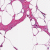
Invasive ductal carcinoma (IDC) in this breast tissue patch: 0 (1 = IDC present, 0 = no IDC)